Interaction volume radius: 10 \u00c5
Interaction volume height: 15 \u00c5
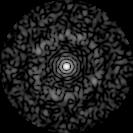
Disorder parameter: 0.8611